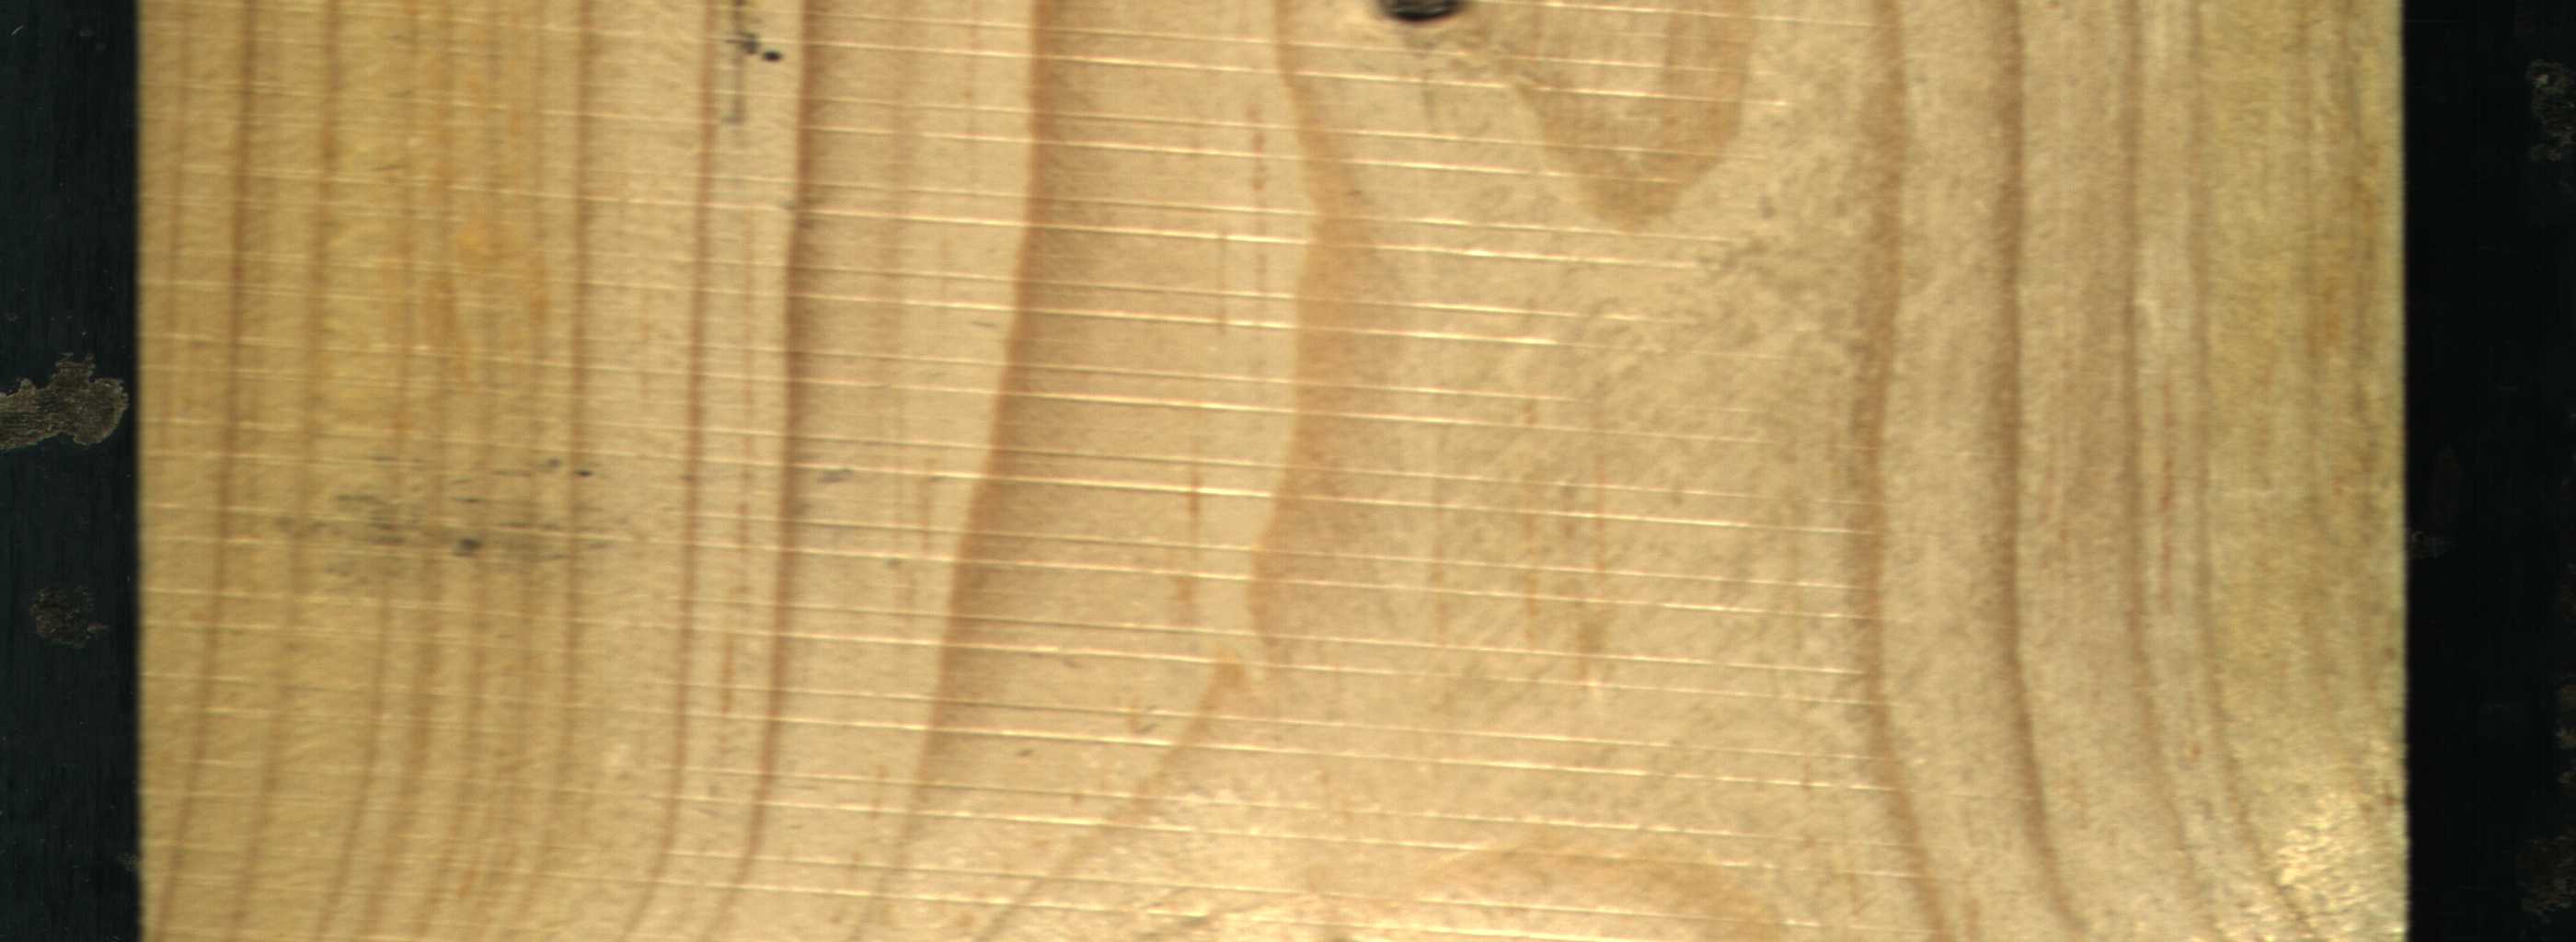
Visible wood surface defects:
resin
Dead_Knot